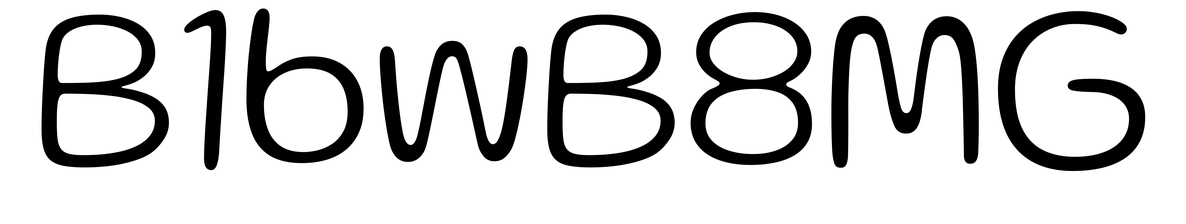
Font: Gluten_ExtraLight